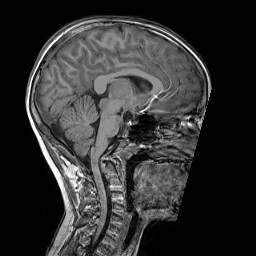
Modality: T1w
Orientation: sagittal
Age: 9
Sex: male
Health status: ill